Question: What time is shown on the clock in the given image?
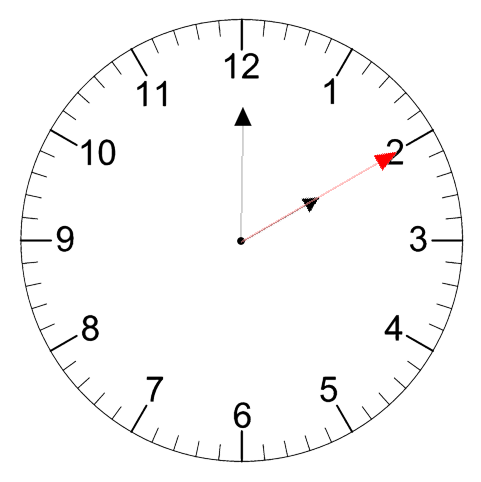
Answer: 02:00:10